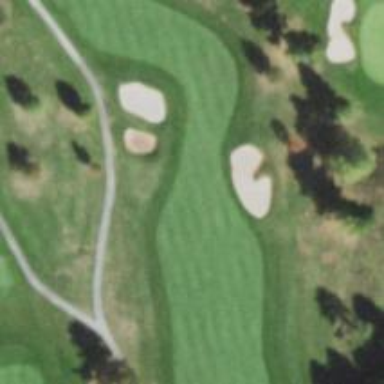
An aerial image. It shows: View of golf hole.